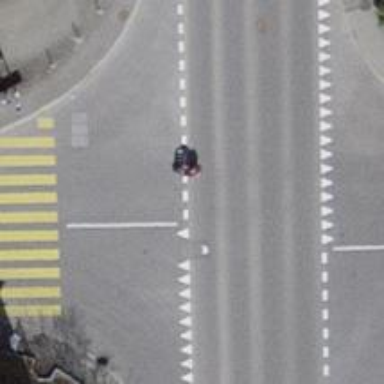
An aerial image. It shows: Road with traffic signals.